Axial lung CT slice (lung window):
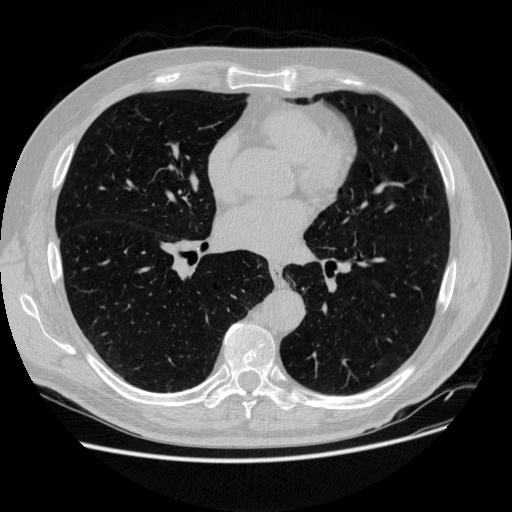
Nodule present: no